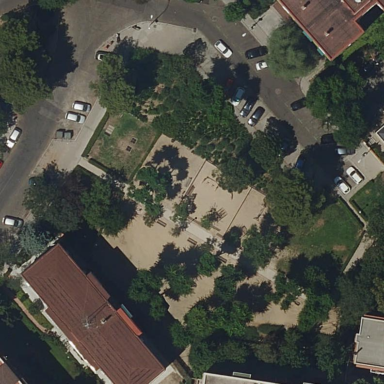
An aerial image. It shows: Park.